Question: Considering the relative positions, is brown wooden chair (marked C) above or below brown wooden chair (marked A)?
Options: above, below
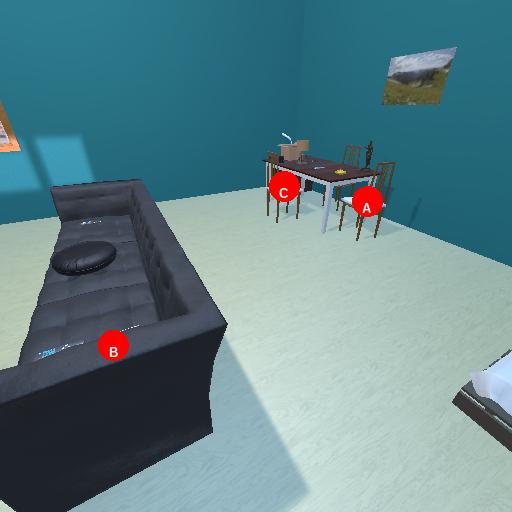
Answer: above